Question: I am making a website which is designed to look somewhat like an iPhone UI, and I am using a popup. By popup (I don't know what it's actually called) I mean this sort of thing:

My question is, how would I make the buttons on it? I tried it, and '-webkit-border-image doesn't work.'
Thanks!
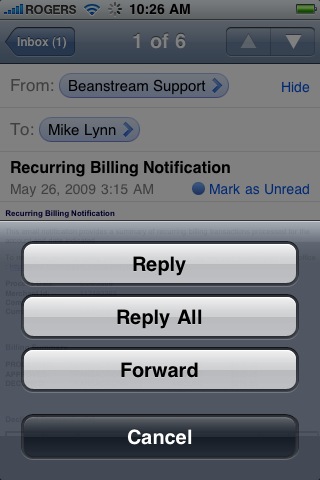
Answer: There are two ways to do this. One way is to use some webkit CSS properties, like -webkit-border-radius. Combine this with other <URL> get rather good results.
However, there is an easier method. You can also make a button image (by photoshopping your screenshot) and use that as a background for the link. Than you just have to find the right font and probably use some <URL>: an easy method to get great results!